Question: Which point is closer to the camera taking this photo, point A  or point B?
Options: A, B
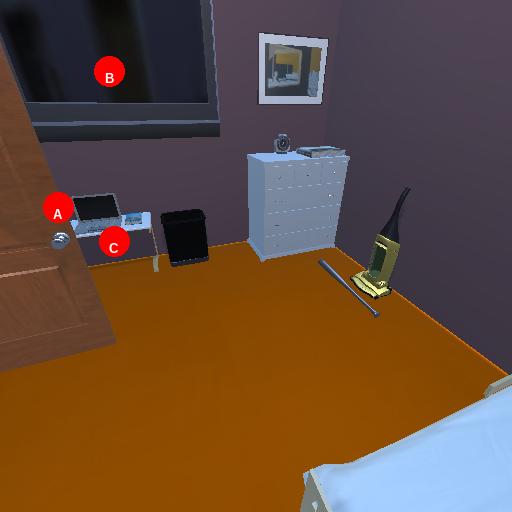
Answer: A